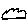
Label: cloud